Question: Inspired by this <URL>, I tested with '{}+[]'.
'''
typeof {}+[] //"object"
'''
Okay, so '{}+[]' is an 'object'.
'''
var crazy = {}+[];
typeof crazy //"string"
'''
What? Didn't '{}+[]' is an 'object'? Why is it a 'string' now?
'''
console.log({}+[])
'''
What I got:

So it is a 'number'!... No?
So '{}+[]'??
## UPDATED
To people who say '{}+[]' is a empty string:
'''
{}+[] === "" //false
({}+[]) === "" //false
({};+[]) === "" //SyntaxError
({}+[]).length //15
'''
JavaScript is so hard to understand...
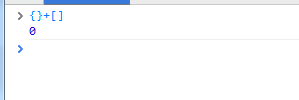
Answer: Type of '{}+[]' may vary depending on the context.
1. typeof {}+[] //"object" As per operators precedence in this case typeof {} evaluates to "object", +[] adds an empty string(array is coerced to string) therefore result is "object". You could think of checking typeof ({}+[]) (your second case).
2. var crazy = {}+[]; typeof crazy //"string" In this case you are adding object and array - they both coerce to string, therefore typeof returns "string".
3. {}+[] This is interpreted as an empty block of code, unary plus and empty array. First part does nothing, array is converted to a comma-separated string of it's elements(empty string for empty array), then to a number(empty string is converted to 0), hence 0.
- '{}+[] === "" //false'
see #3, '{}' is interpreted as a block, you are getting '0' on the left.
Compare '{}+[] === 0 // true'.- '({}+[]) === "" //false'
see #1, '{}' is interpreted as an object literal. When trying to add array and object, they both convert to string, '"[object Object]"' for object and empty string for array. Hence, you are getting '"[object Object]"' on the left.
Compare '({}+[]) === "[object Object]" // true'.- '({};+[]) === "" //SyntaxError'
I guess, this one is self-explanatory :)- '({}+[]).length //15'
15 is exactly the length of '"[object Object]"', see above.